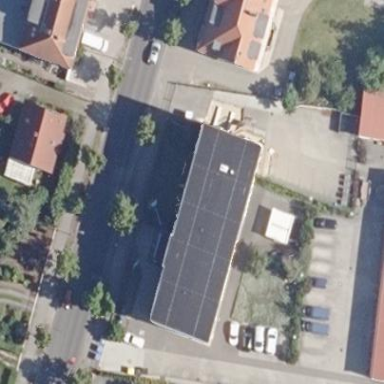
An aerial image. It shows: Office building.